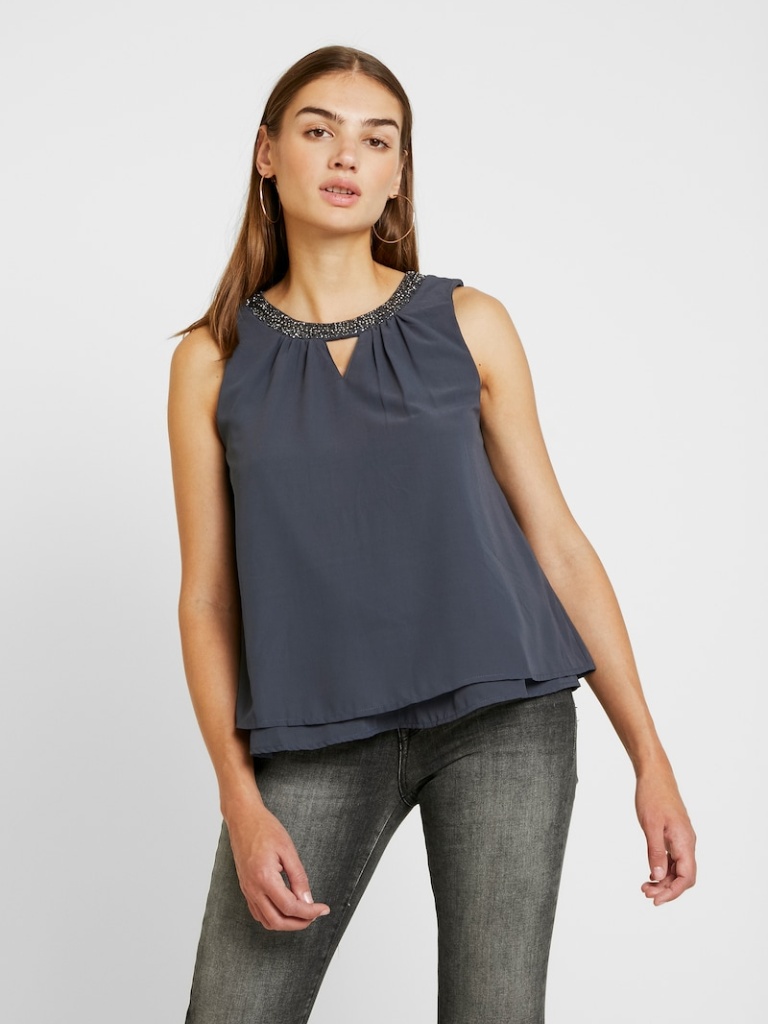
chiffon relaxed sleeveless hip length Untucked crew blouse